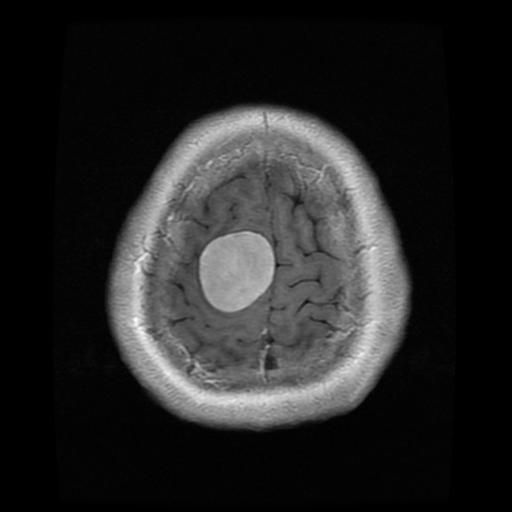
Label: meningioma